Question: I have a layout problem. I want to allineate the label and the text area into a form. I don't like my output:

How can I do it?
There is a wrong definition of the text area?
My viwe is this,
Where is the problem?
'''
...
<content>
<l:Grid
defaultSpan="L12 M12 S12"
hSpacing="2"
width="auto">
<l:content>
<f:Form id="FormNewNomDog"
minWidth="1024"
maxContainerCols="2"
editable="false"
class="isReadonly">
<f:layout>
<f:ResponsiveGridLayout
labelSpanL="3"
labelSpanM="3"
emptySpanL="4"
emptySpanM="4"
columnsL="1"
columnsM="1" />
</f:layout>
<f:formContainers>
<f:FormContainer>
<f:formElements>
<f:FormElement label="Codice nome doganale">
<f:fields>
<TextArea xmlns="sap.m"
id="idCodNomDog"
value=""
width=""
enabled="true"
valueState="None"
rows="1"
change=""
liveChange="onChangeFormElement">
</TextArea>
</f:fields>
</f:FormElement>
<f:FormElement label="Bene o Servizio">
<f:fields>
<Switch state="false" customTextOn="Bene" customTextOff="Serv" id="idBenSer">
<layoutData>
<FlexItemData growFactor="1" />
</layoutData>
</Switch>
</f:fields>
</f:FormElement>
<f:FormElement label="Presenza unita' supplementare">
<f:fields>
<Switch state="false" id="idPresUnSuppl" change="onChangePresUnSuppl">
<layoutData>
<FlexItemData growFactor="1" />
</layoutData>
</Switch>
</f:fields>
</f:FormElement>
<f:FormElement label="Descrizione unita' supplementare">
<f:fields>
<TextArea xmlns="sap.m"
id="idDescUnSuppl"
value=""
width=""
enabled="false"
valueState="None"
rows="1"
change=""
liveChange="onChangeFormElement">
</TextArea>
</f:fields>
</f:FormElement>
</f:formElements>
</f:FormContainer>
</f:formContainers>
</f:Form>
</l:content>
</l:Grid>
</content>
...
'''
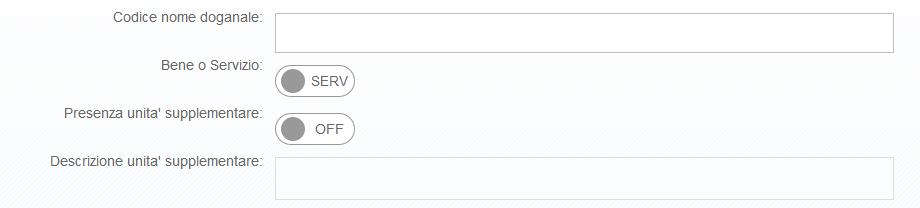
Answer: set 'editable="true"' instead of '"false"'.